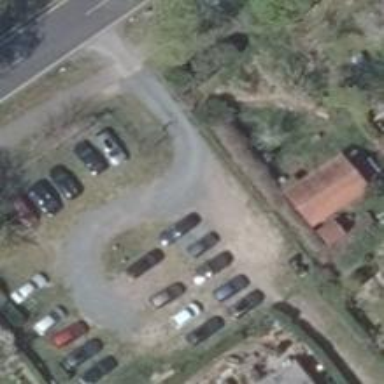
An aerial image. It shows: Parking aisle designated as service road.